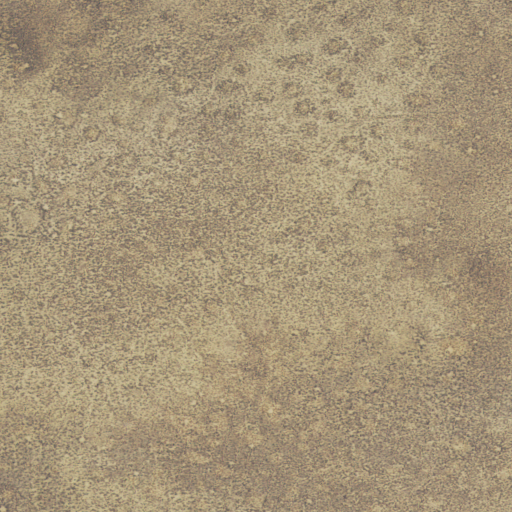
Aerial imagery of mountain in Wyoming named Eighteenmile Knoll containing only shrub